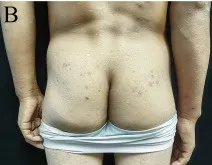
Patient clinical photos after treatment and disease timeline. (A-C) The recovery of skin lesions after treatment.
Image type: medical_photograph (skin_photograph)